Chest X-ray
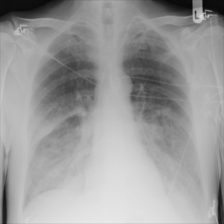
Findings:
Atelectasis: negative
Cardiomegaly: negative
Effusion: negative
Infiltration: positive
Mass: negative
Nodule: negative
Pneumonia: negative
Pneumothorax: negative
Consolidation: negative
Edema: negative
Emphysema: negative
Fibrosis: negative
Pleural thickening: negative
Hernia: negative